Field crop: maize
Growth stage: 2
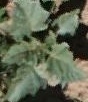
Species: datura